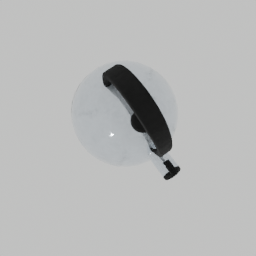
Label: appliances